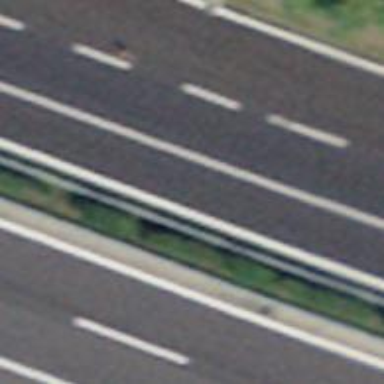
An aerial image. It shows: Asphalt motorway.